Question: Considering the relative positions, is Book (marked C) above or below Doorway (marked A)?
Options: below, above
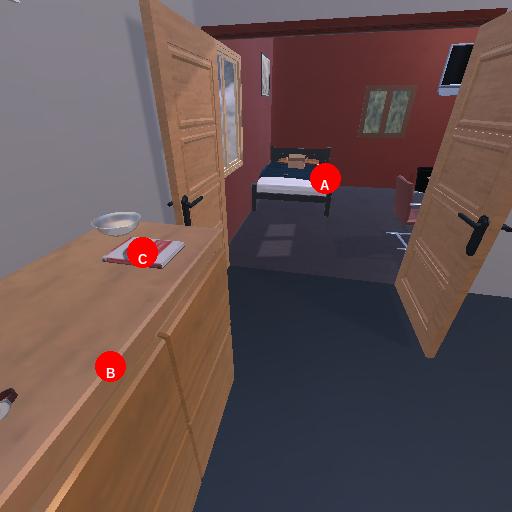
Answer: below